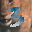
Label: 3